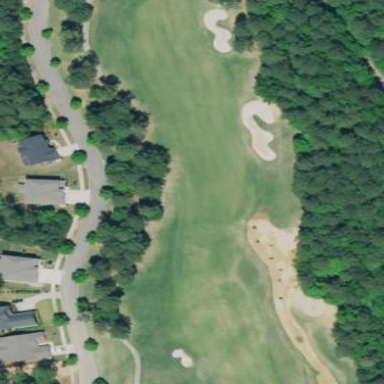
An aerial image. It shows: Grassy area designated as golf fairway.